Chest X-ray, PA view. Patient: 52 years old, sex M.
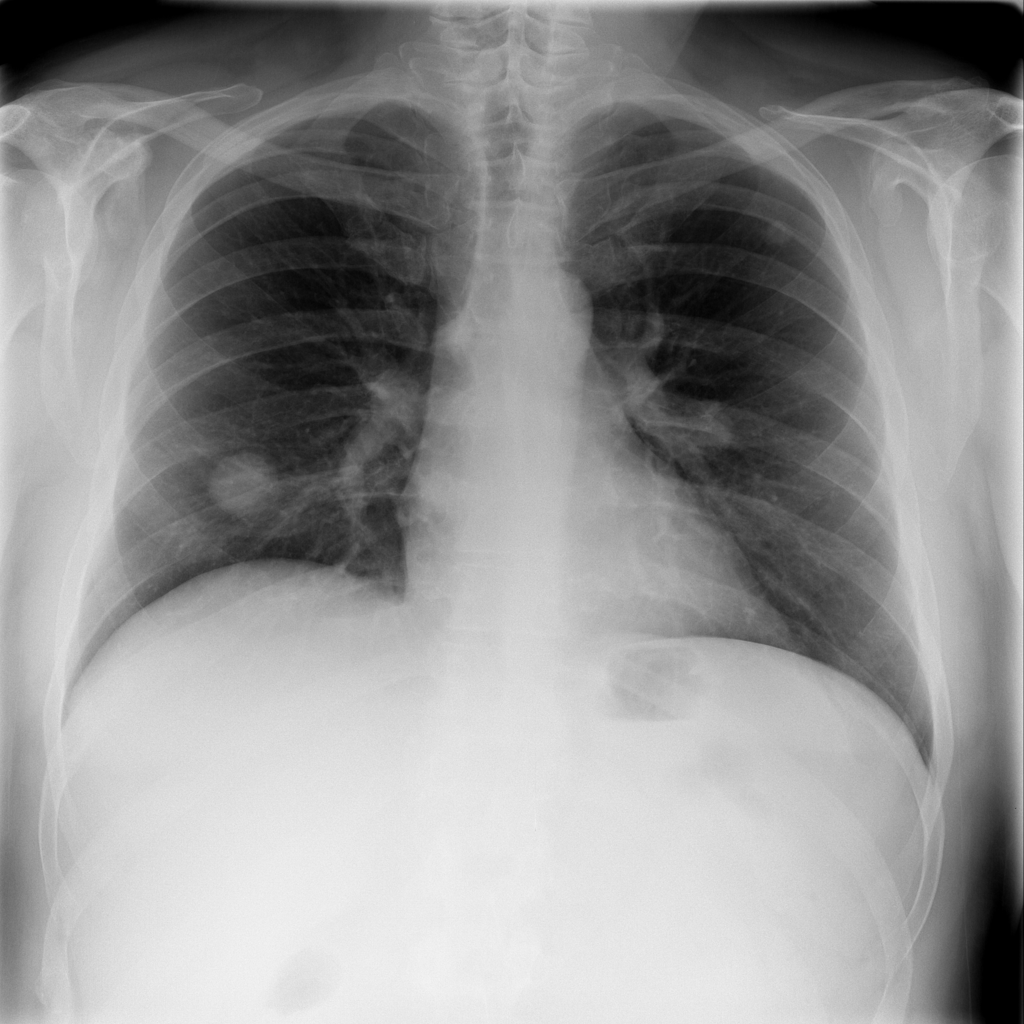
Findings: Infiltration, Nodule